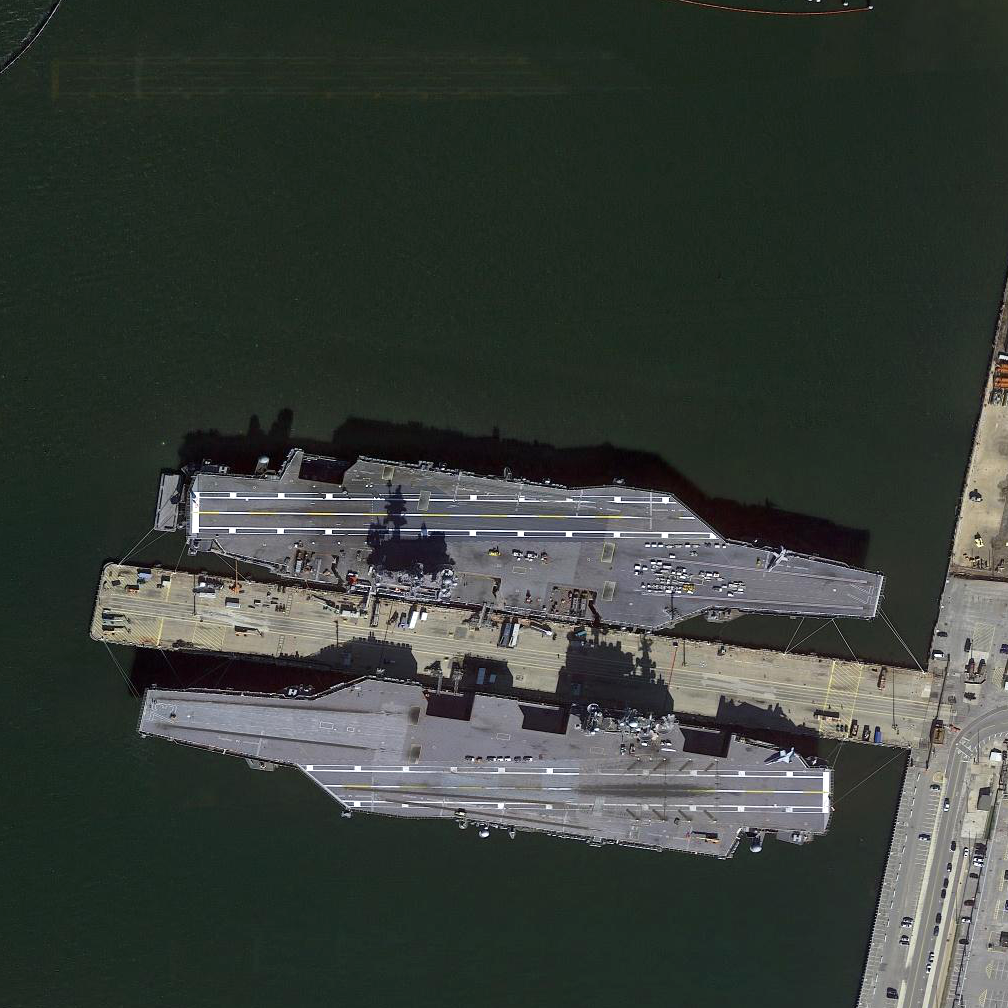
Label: aircraft_carrier